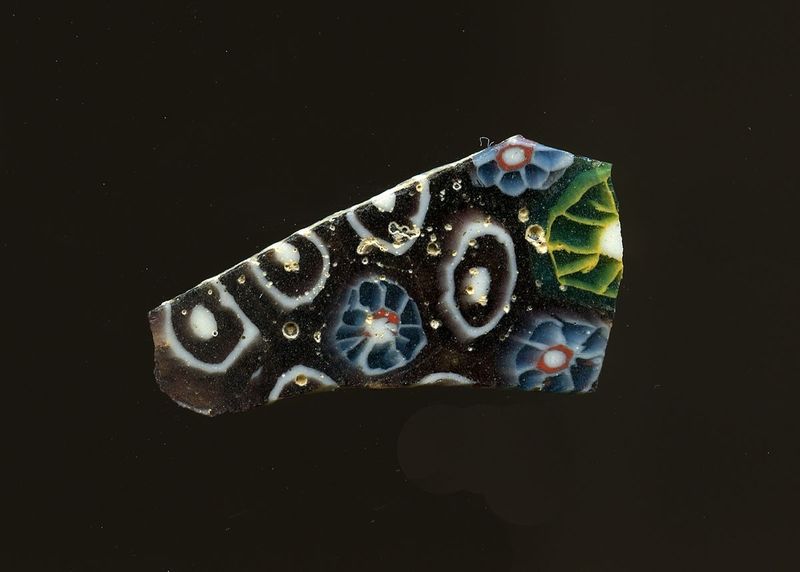
Titel: Mosaikglasfragment
Standort: Hamburg
Institution: Museum für Kunst und Gewerbe Hamburg
Schlagwörter: glas, antike, technik, mosaik, wandschmuck, kaiserzeit, blumenornamente, bodenbeläge, frühe kaiserzeit, prinzipat, römische, millefiori, mittlere, späte